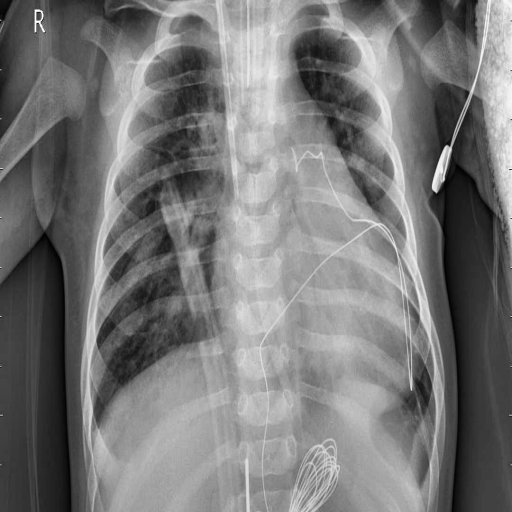
Finding: PNEUMONIA